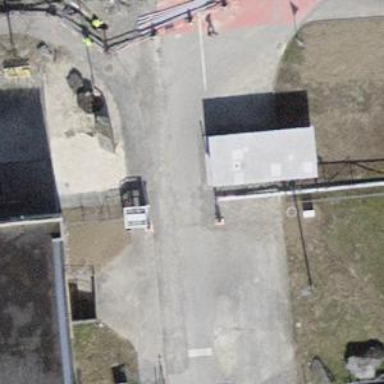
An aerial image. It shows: Military checkpoint with lift gate.